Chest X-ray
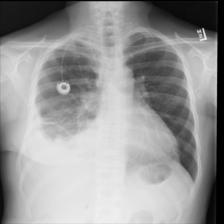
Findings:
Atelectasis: negative
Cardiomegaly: negative
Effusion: positive
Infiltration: positive
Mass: negative
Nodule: negative
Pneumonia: negative
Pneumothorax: negative
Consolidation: negative
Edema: negative
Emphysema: negative
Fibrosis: negative
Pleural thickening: negative
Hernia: negative